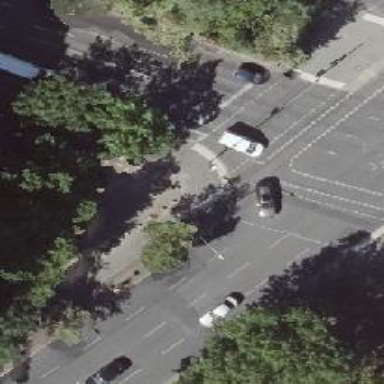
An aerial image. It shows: Footway crossing with traffic signals and central island.